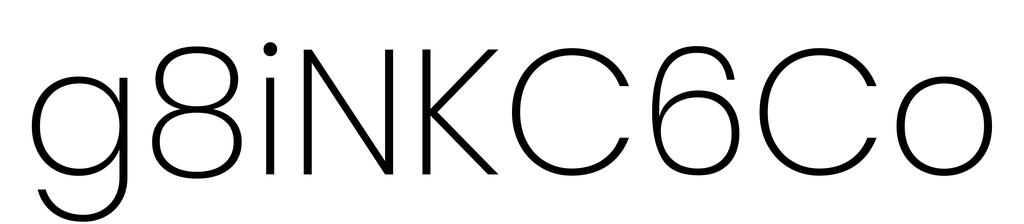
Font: Poppins-ExtraLight